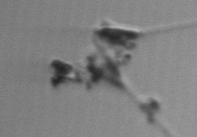
Label: Asterionellopsis_glacialis